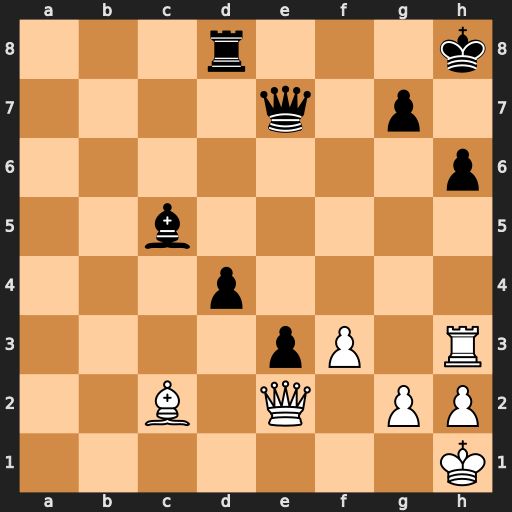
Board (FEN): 3r3k/4q1p1/7p/2b5/3p4/4pP1R/2B1Q1PP/7K
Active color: w
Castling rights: -
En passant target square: -
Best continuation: Qd3 Kg8 Qh7+ Kf8 Rh5